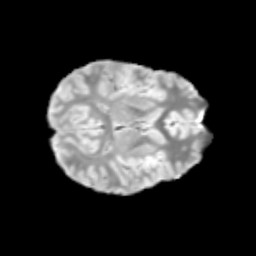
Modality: T2w
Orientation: axial
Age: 13
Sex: male
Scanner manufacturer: siemens
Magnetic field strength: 3 T
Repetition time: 3.8 s
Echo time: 0.07 s